Fundus camera: zeiss
Shooting center: fovea
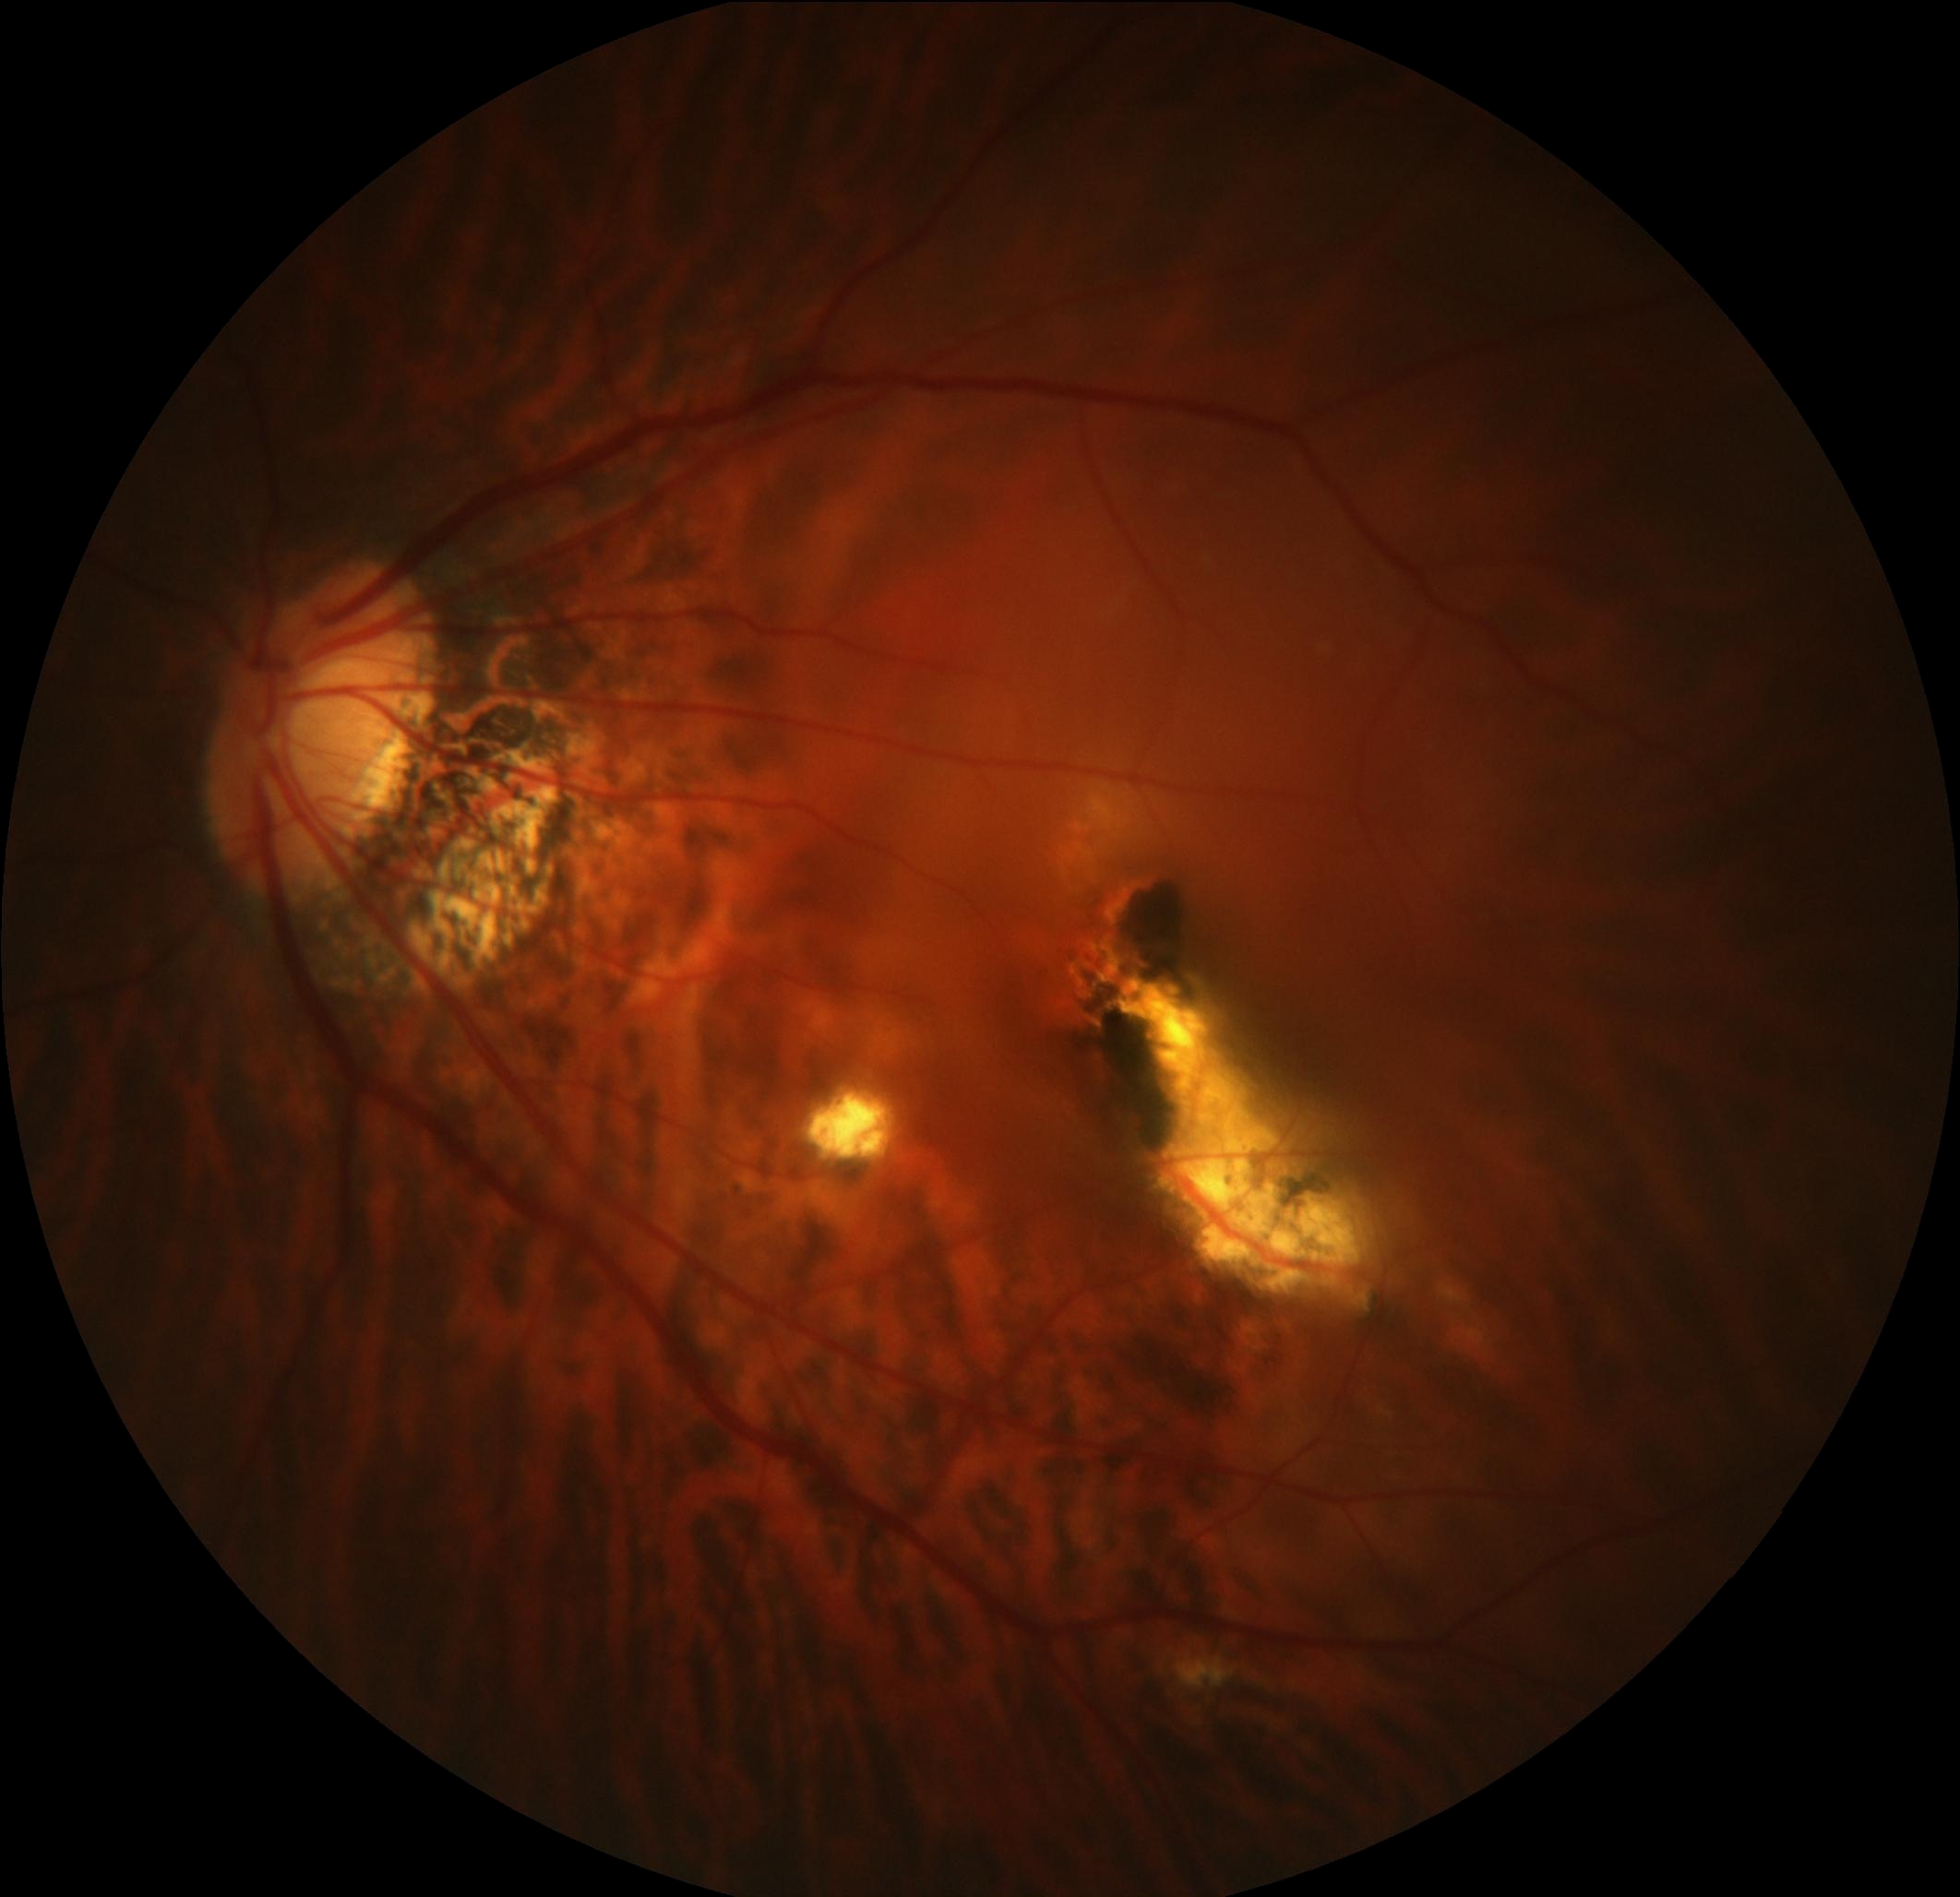
Pathologic myopia: yes
Patchy retinal atrophy: present
Retinal detachment: absent